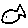
Label: fish